Field crop: maize
Growth stage: 2
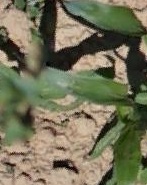
Species: maize